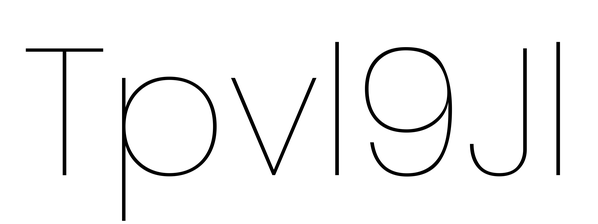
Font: Poppins-Thin